Question: I'm trying to fill my array.
'''
var weights = []
'''
with attributes from an NSManaged object. My core data relationship is like follows Client<-->>Assessment. I have a 'weight' attribute within assessment and I would like to fill my array with these values which are strings. My variable:
'''
var client: Client! = nil
'''
successfully retrieves the specific client that I have selected, but I do not know how to fill my array with the values of that particular client's assessment attribute called 'weight'. I've only gotten as far as...
'''
client.assessment.count
'''
which successfully shows me the number of assessments the client has, but how to I access the weight attribute of each of those assessments for my array?
My managed object classes for Client and Assessment are as follows:
Client.swift
'''
import Foundation
import CoreData
@objc(Client)
class Client: NSManagedObject {
@NSManaged var assessment: NSSet
}
'''
Assessment.swift
'''
import Foundation
import CoreData
@objc(Assessment)
class Assessment: NSManagedObject {
@NSManaged var weight: String
@NSManaged var client: Client
}
'''
Can anyone help me know how to do this?
UPDATE:
Screenshot of the error I get with @Wain 's answer.
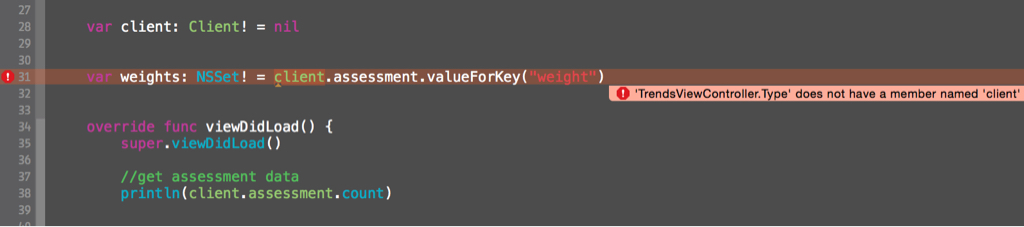
Answer: You can use KVC to get the weights in a set:
'''
var weights: NSSet! = client.assessment.valueForKey("weight")
'''
And then you can extract an array from that by sorting or just requesting all objects.